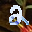
Label: 2